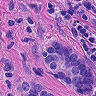
Metastatic tissue present: yes